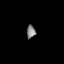
Tissue: prostate
Cell type: Fibroblasts
Senescence score: 0.7134
Nuclear area (px): 116
Mean DAPI intensity: 127.466